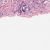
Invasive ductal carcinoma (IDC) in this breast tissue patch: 0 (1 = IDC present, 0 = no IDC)